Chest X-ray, PA view. Patient: 38 years old, sex F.
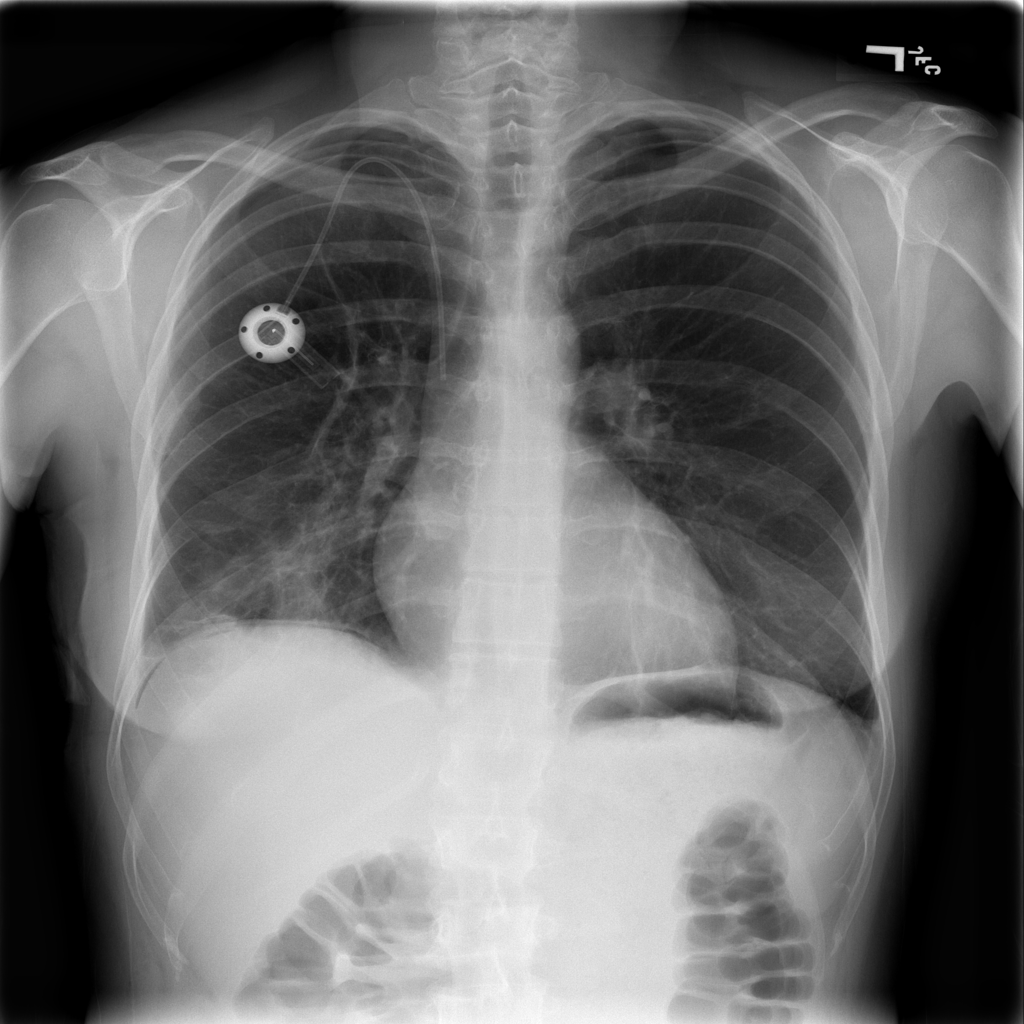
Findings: Infiltration, Pneumothorax